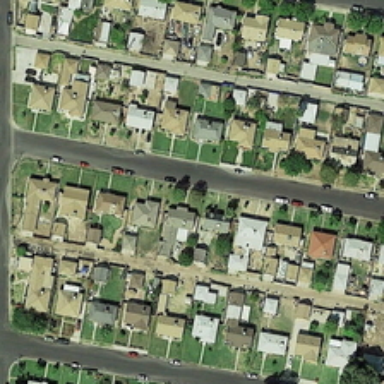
The residential buildings on both sides of the road are neatly arranged .